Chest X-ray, AP view. Patient: 67 years old, sex F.
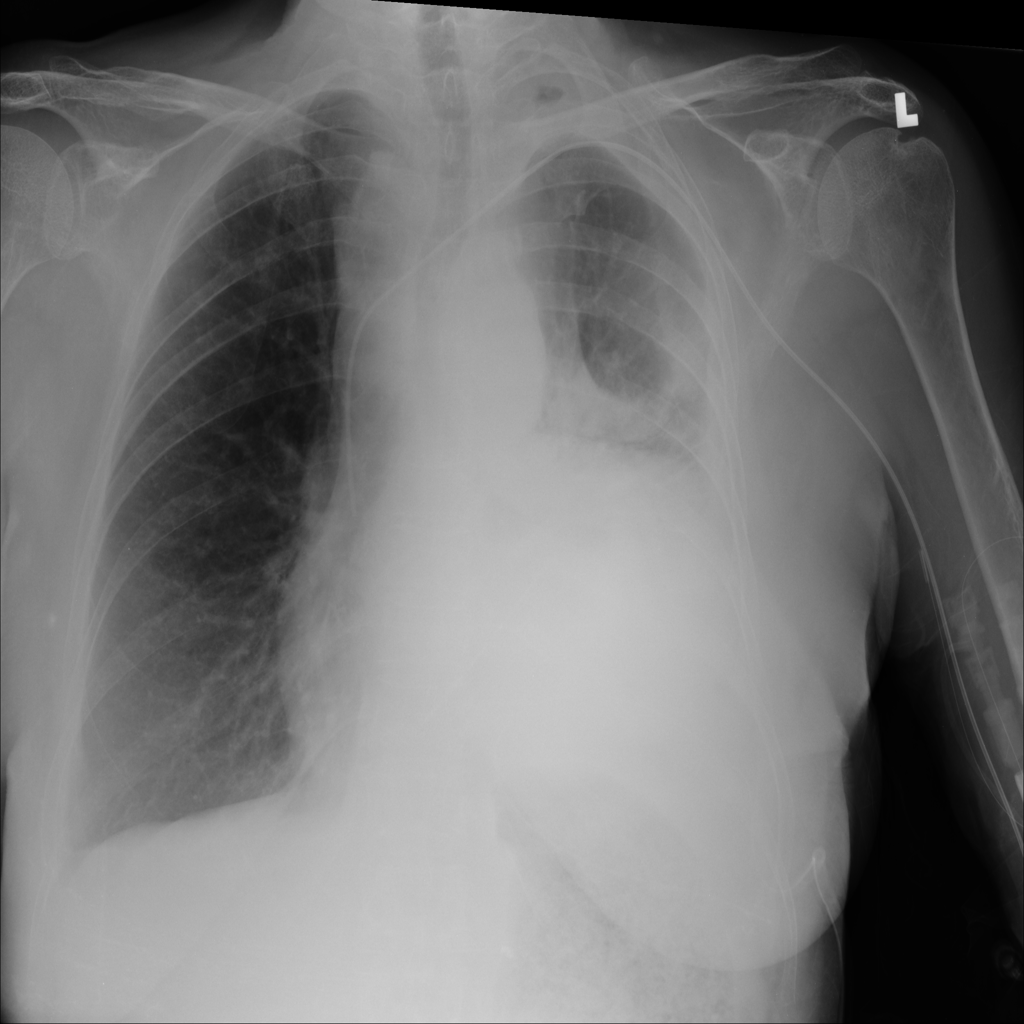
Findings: Effusion